Question:
I want to have an autocompletition which would look like the one in the image, with blue background and x-s for deletion of the chosen items.
In the example, I wrote 'j' and two users with j in their names are listed in the dropdown. What is the best way to accomplish this?
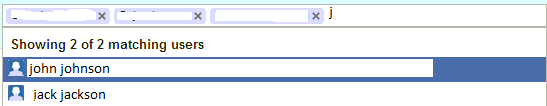
Answer: Here is the jquery plugin that you are looking for
<URL>